Interaction volume radius: 10 \u00c5
Interaction volume height: 20 \u00c5
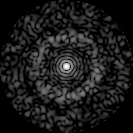
Disorder parameter: 0.8501